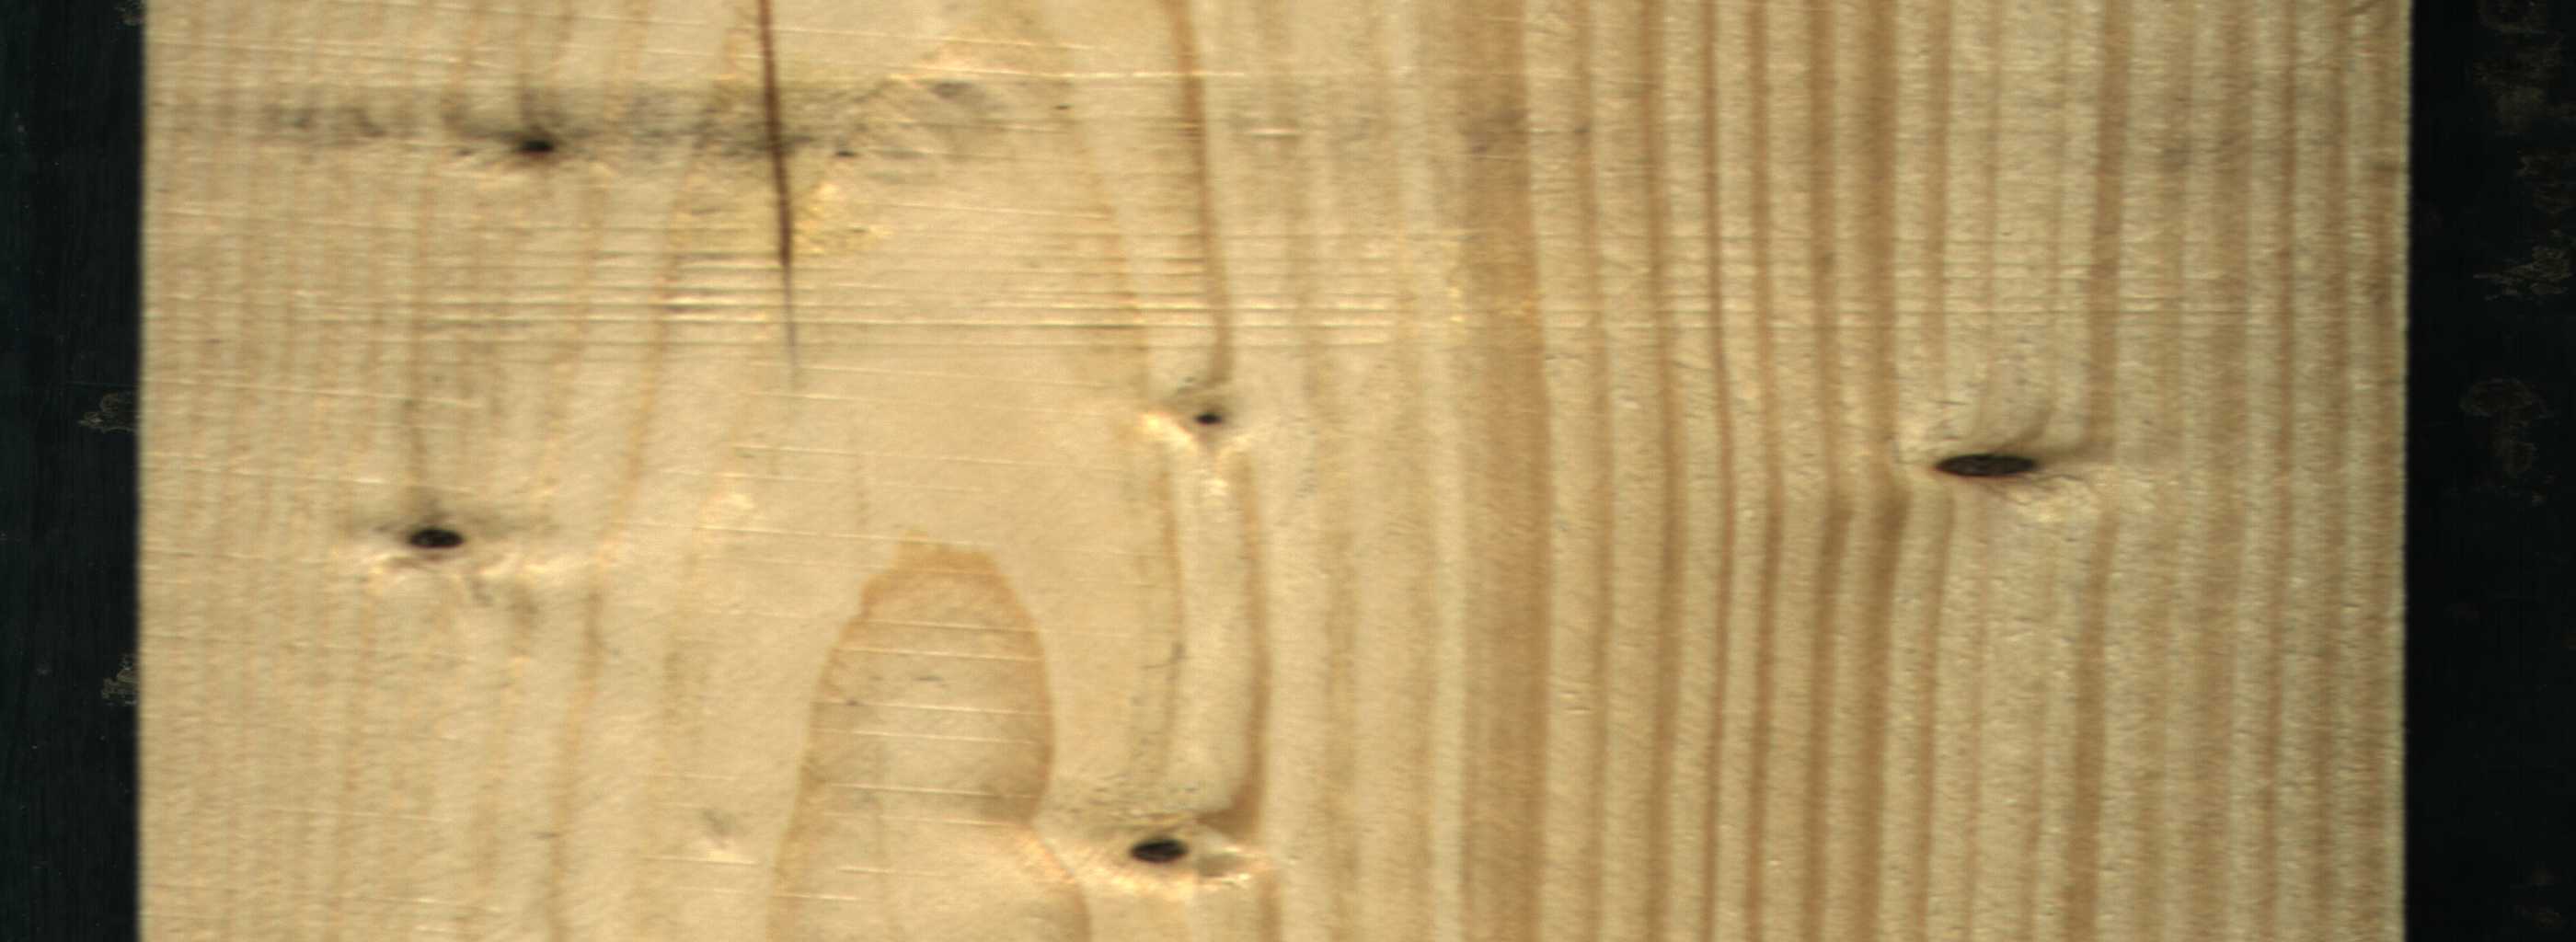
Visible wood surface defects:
resin
Dead_Knot
Dead_Knot
Dead_Knot
Dead_Knot
Dead_Knot